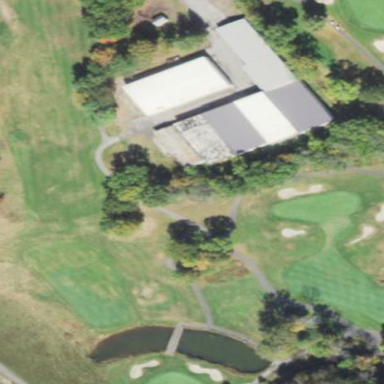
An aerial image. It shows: Main buildings for golf course maintenance.